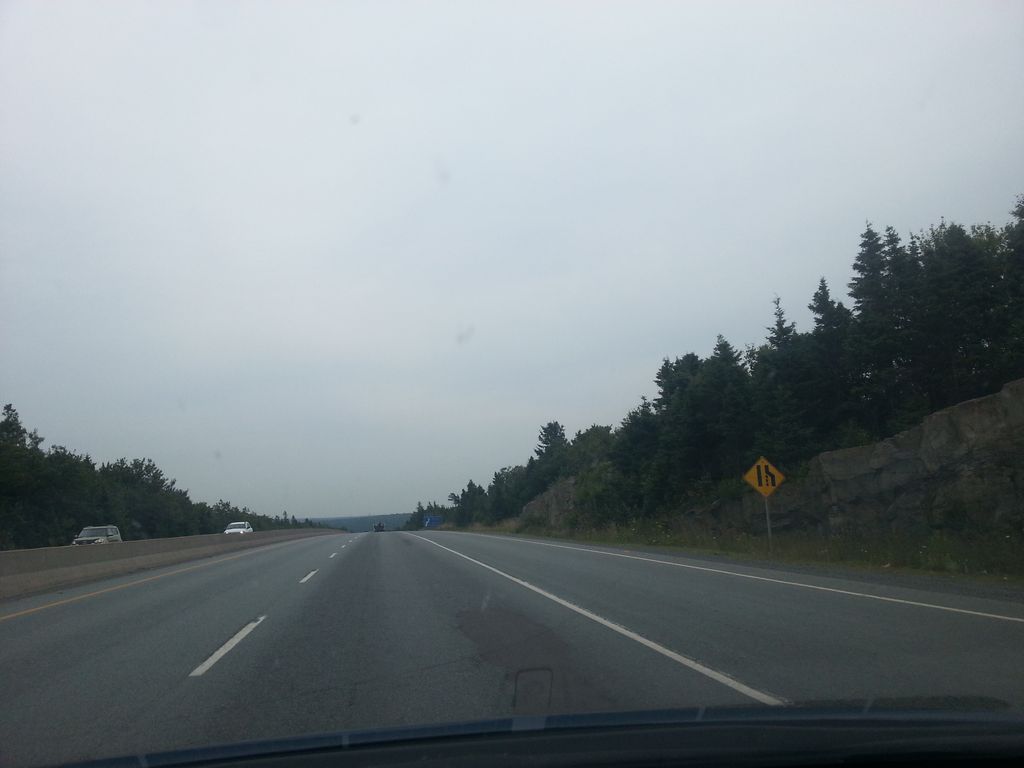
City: halifax